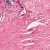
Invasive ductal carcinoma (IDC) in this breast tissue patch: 0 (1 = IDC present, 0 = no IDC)